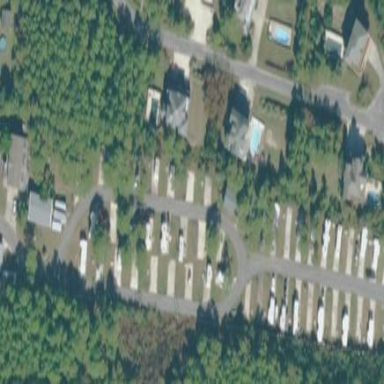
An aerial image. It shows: Camping site with tents and caravans.